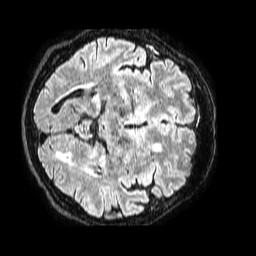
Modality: FLAIR
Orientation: axial
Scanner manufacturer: philips
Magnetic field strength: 1.5 T
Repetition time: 4.8 s
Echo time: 0.3 s